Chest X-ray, PA view. Patient: 49 years old, sex F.
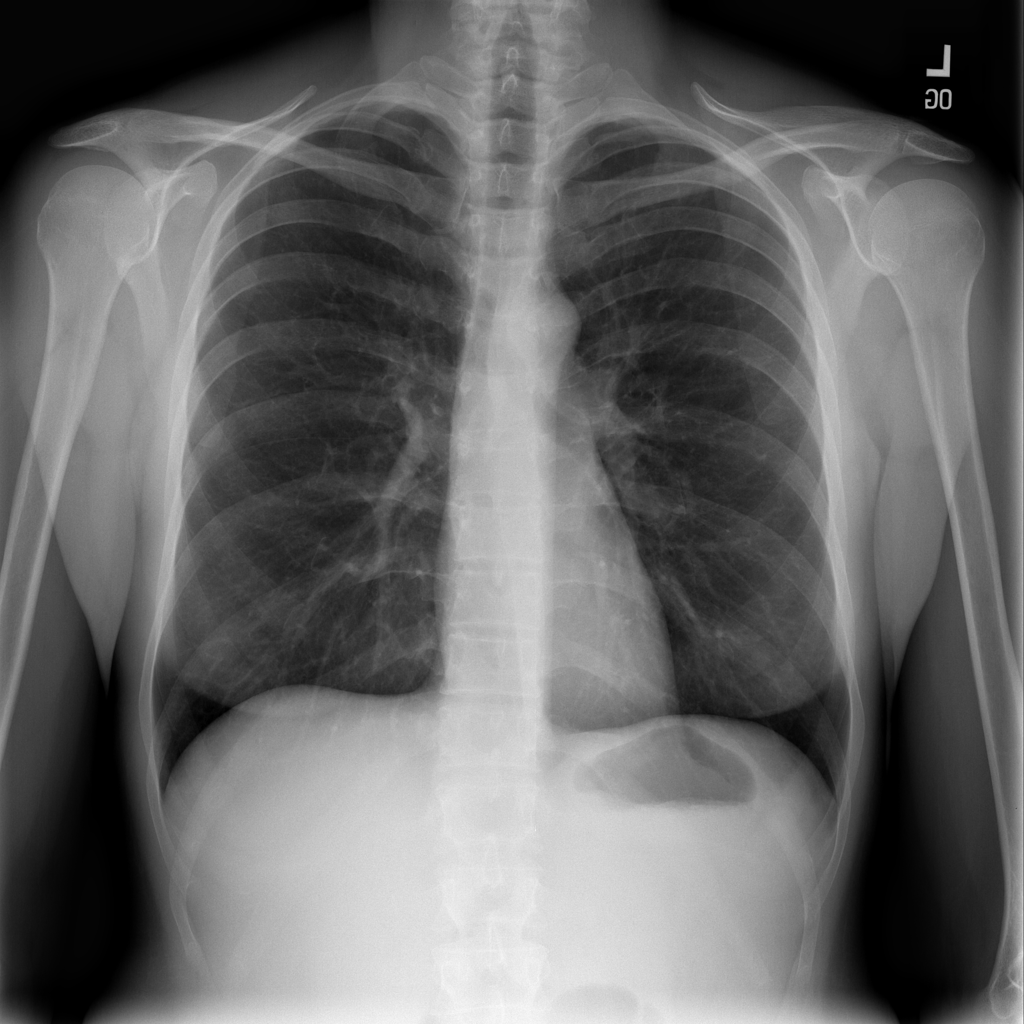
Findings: No Finding